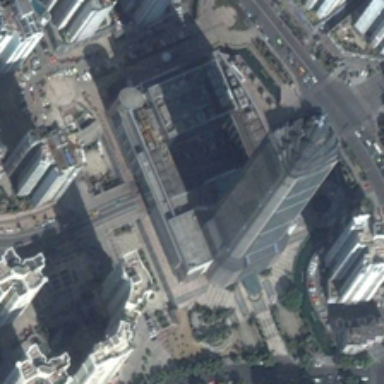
Many buildings and green trees are in a commercial area .